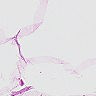
Metastatic tissue present: no